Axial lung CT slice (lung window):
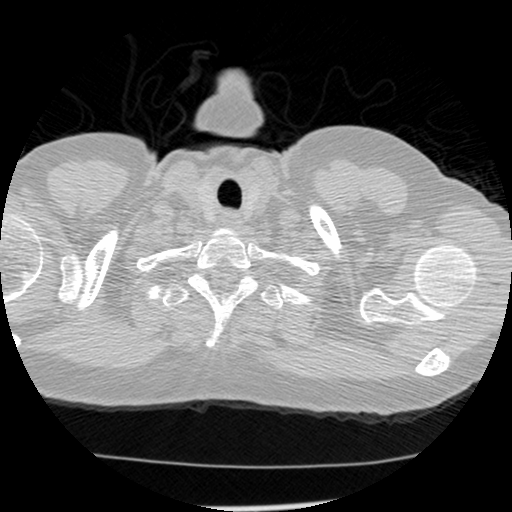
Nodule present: no